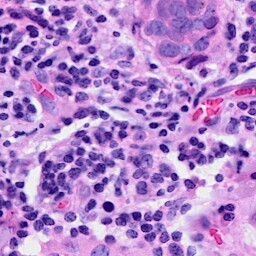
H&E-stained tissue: Breast